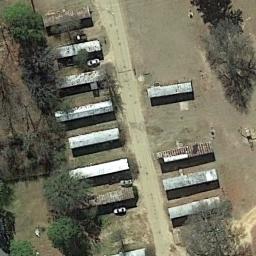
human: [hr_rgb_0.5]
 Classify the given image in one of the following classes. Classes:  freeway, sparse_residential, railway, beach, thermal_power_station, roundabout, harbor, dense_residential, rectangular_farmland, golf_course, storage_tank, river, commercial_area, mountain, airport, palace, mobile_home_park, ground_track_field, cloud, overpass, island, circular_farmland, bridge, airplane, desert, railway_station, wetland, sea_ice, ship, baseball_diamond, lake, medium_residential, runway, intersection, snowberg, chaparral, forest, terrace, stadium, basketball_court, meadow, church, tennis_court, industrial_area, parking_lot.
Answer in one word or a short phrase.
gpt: mobile_home_park